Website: lowes
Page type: receipt
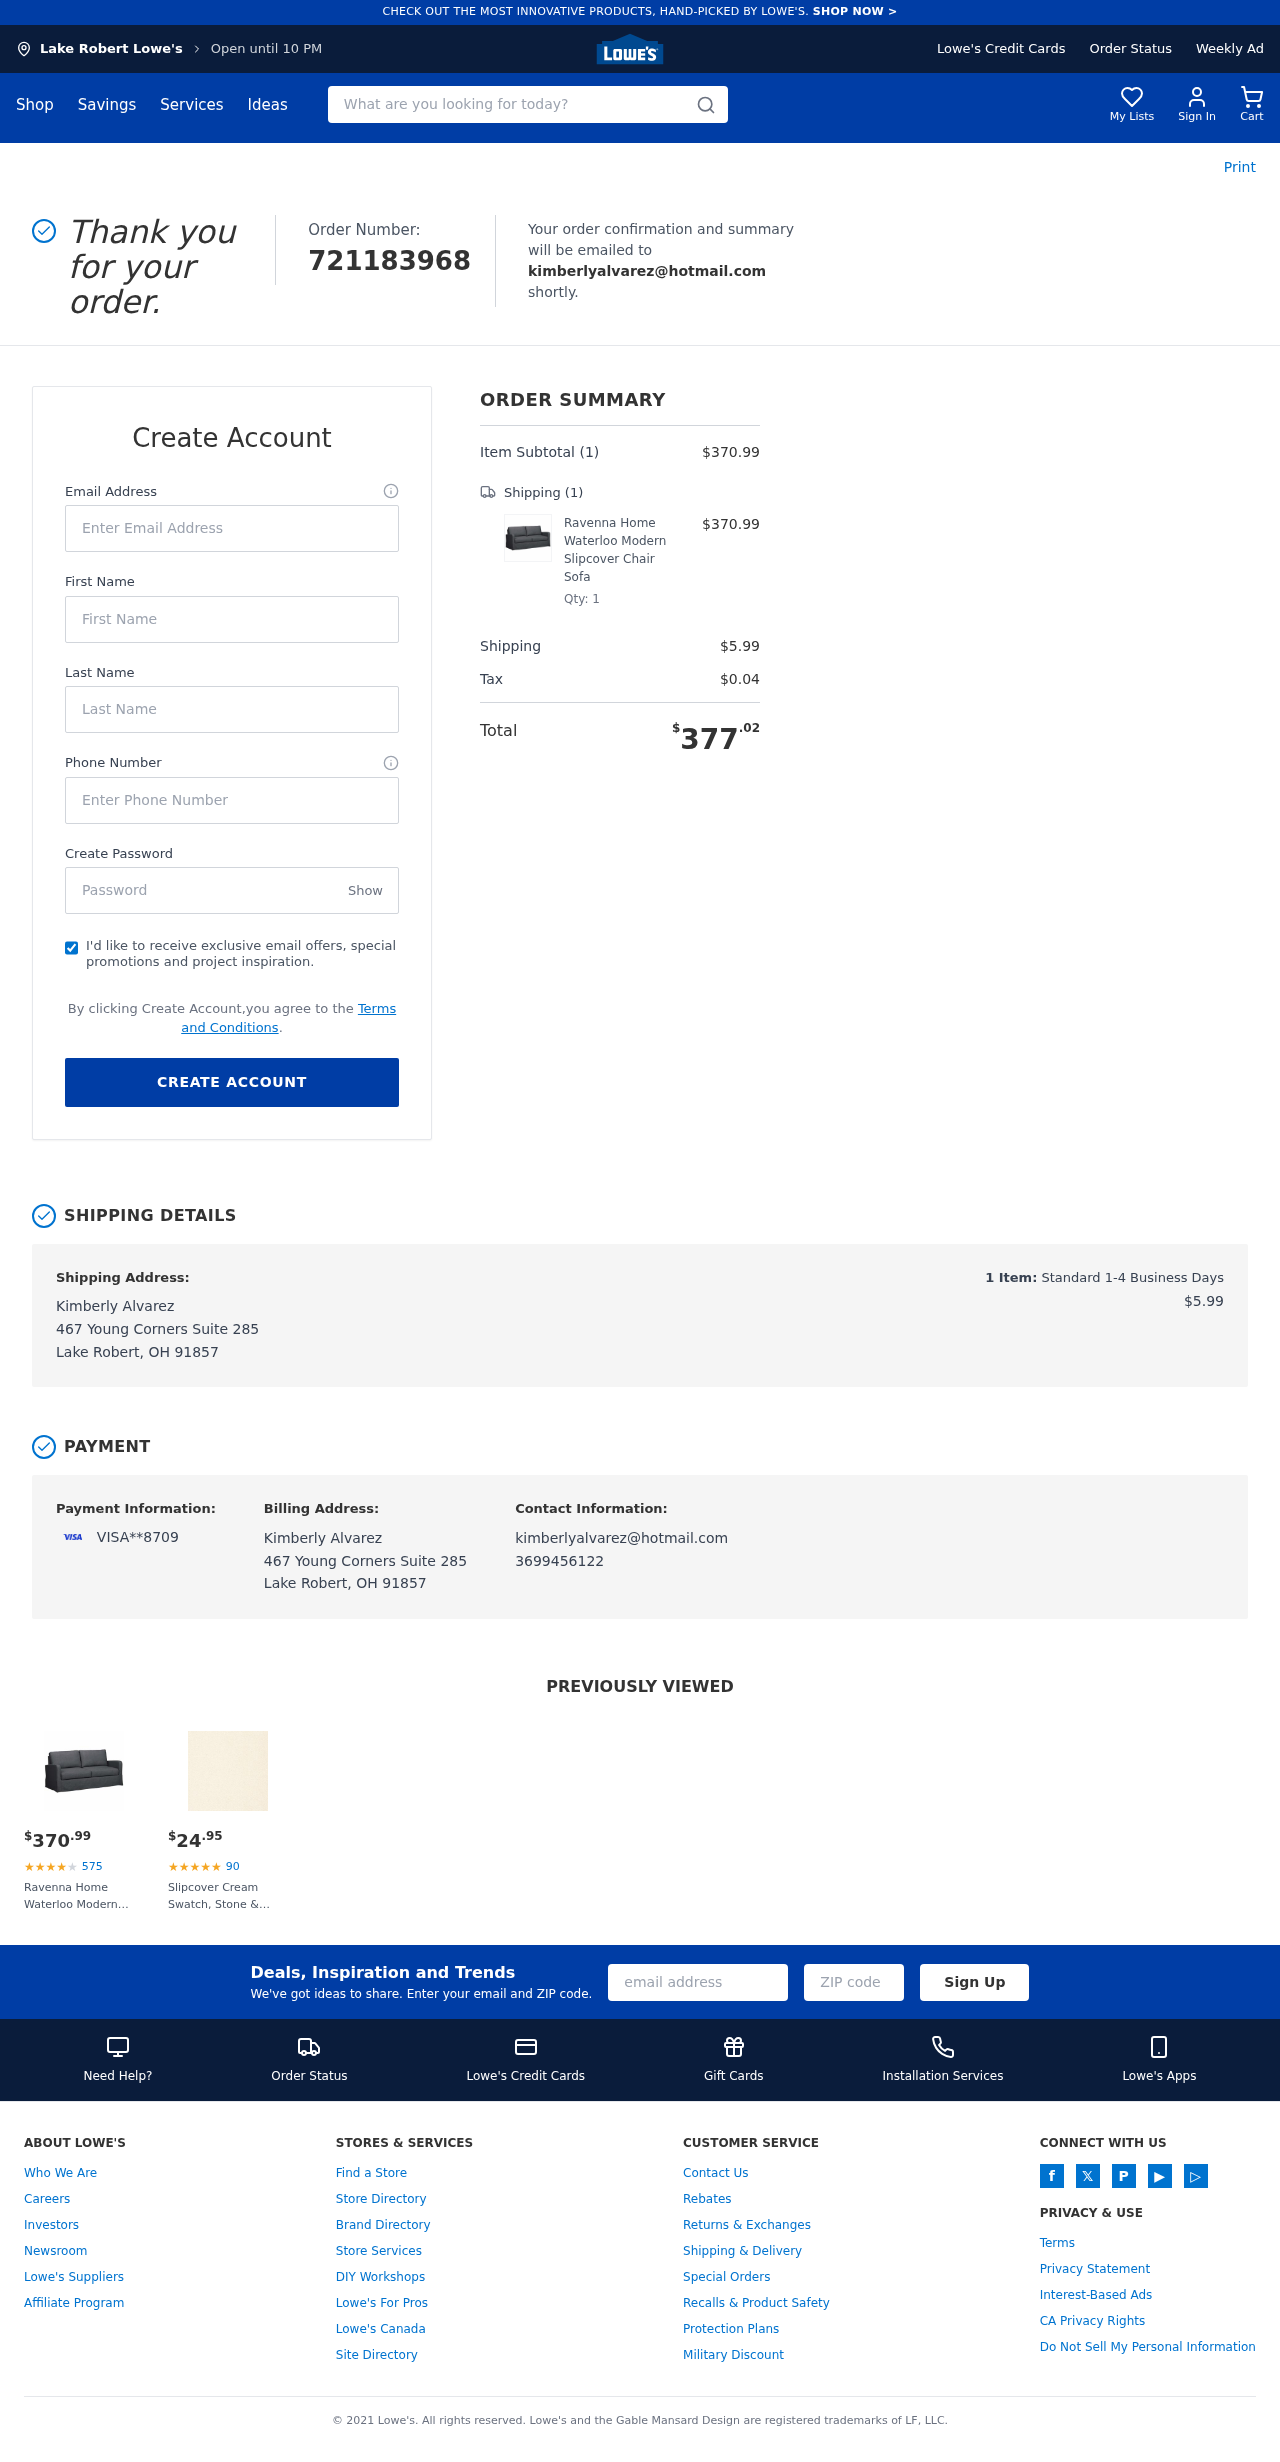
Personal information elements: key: PII_CARD_LAST4
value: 8709
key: PII_CARD_TYPE
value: VISA
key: PII_CITY
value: Lake Robert
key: PII_EMAIL
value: kimberlyalvarez@hotmail.com
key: PII_FULLNAME
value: Kimberly Alvarez
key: PII_PHONE
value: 3699456122
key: PII_STREET
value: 467 Young Corners Suite 285
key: PII_FIRSTNAME
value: Kimberly
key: PII_LASTNAME
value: Alvarez
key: PII_CITY_STATE_ZIP
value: Lake Robert, OH 91857
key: PII_FULLNAME2
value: Kimberly Alvarez
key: PII_FULLNAME3
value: Kimberly Alvarez
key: PII_FIRSTNAME2
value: Kimberly
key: PII_FIRSTNAME3
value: Kimberly
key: PII_LASTNAME2
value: Alvarez
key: PII_LASTNAME3
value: Alvarez
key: PII_FIRSTNAME_DERIVED
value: Kimberly
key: PII_LASTNAME_DERIVED
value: Alvarez
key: PII_FULLNAME_DERIVED
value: Kimberly Alvarez
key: PII_NAME_FULL_DERIVED
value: Kimberly Alvarez
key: PII_STREET2
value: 467 Young Corners Suite 285
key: PII_CITY_STATE_ZIP2
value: Lake Robert, OH 91857
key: PII_EMAIL2
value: kimberlyalvarez@hotmail.com
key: PII_EMAIL3
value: kimberlyalvarez@hotmail.com
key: PII_PHONE_LINE
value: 6122
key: PII_PHONE_SUFFIX
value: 6122
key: PII_PHONE2
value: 3699456122
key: PII_PHONE3
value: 3699456122
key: PII_PHONE_NUMERIC
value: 3699456122
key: PII_PHONE_LINE_NUMERIC
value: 6122
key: PII_PHONE_SUFFIX_NUMERIC
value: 6122
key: PII_PHONE2_NUMERIC
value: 3699456122
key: PII_PHONE3_NUMERIC
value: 3699456122
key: PII_PHONE_DIGITS
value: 3699456122
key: PII_PHONE_LAST4
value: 6122
Product elements: key: PRODUCT1_NAME
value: Ravenna Home Waterloo Modern Slipcover Chair Sofa
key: PRODUCT1_PRICE
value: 370.99
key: PRODUCT1_QUANTITY
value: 1
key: PRODUCT2_NAME
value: Slipcover Cream Swatch, Stone & Beam
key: PRODUCT2_NUM_RATINGS
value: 90
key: PRODUCT2_PRICE
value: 24.95
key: PRODUCT1_PRICE2
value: $370.99
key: PRODUCT1_RATING2
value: ★
★
★
★
★
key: PRODUCT1_NUM_RATINGS2
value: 575
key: PRODUCT1_NAME2
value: Ravenna Home Waterloo Modern Slipcover Chair Sofa
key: PRODUCT2_RATING
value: ★
★
★
★
★
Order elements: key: ORDER_ID
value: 721183968
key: ORDER_NUM_ITEMS
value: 1
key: ORDER_SUBTOTAL
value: $370.99
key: ORDER_NUM_ITEMS2
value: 1
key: ORDER_SHIPPING_COST
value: $5.99
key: ORDER_TAX
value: $0.04
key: ORDER_TOTAL
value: $377.02
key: ORDER_NUM_ITEMS3
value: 1
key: ORDER_SHIPPING_COST2
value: $5.99
Search elements: key: HEADER_SEARCH
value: What are you looking for today?